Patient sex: M
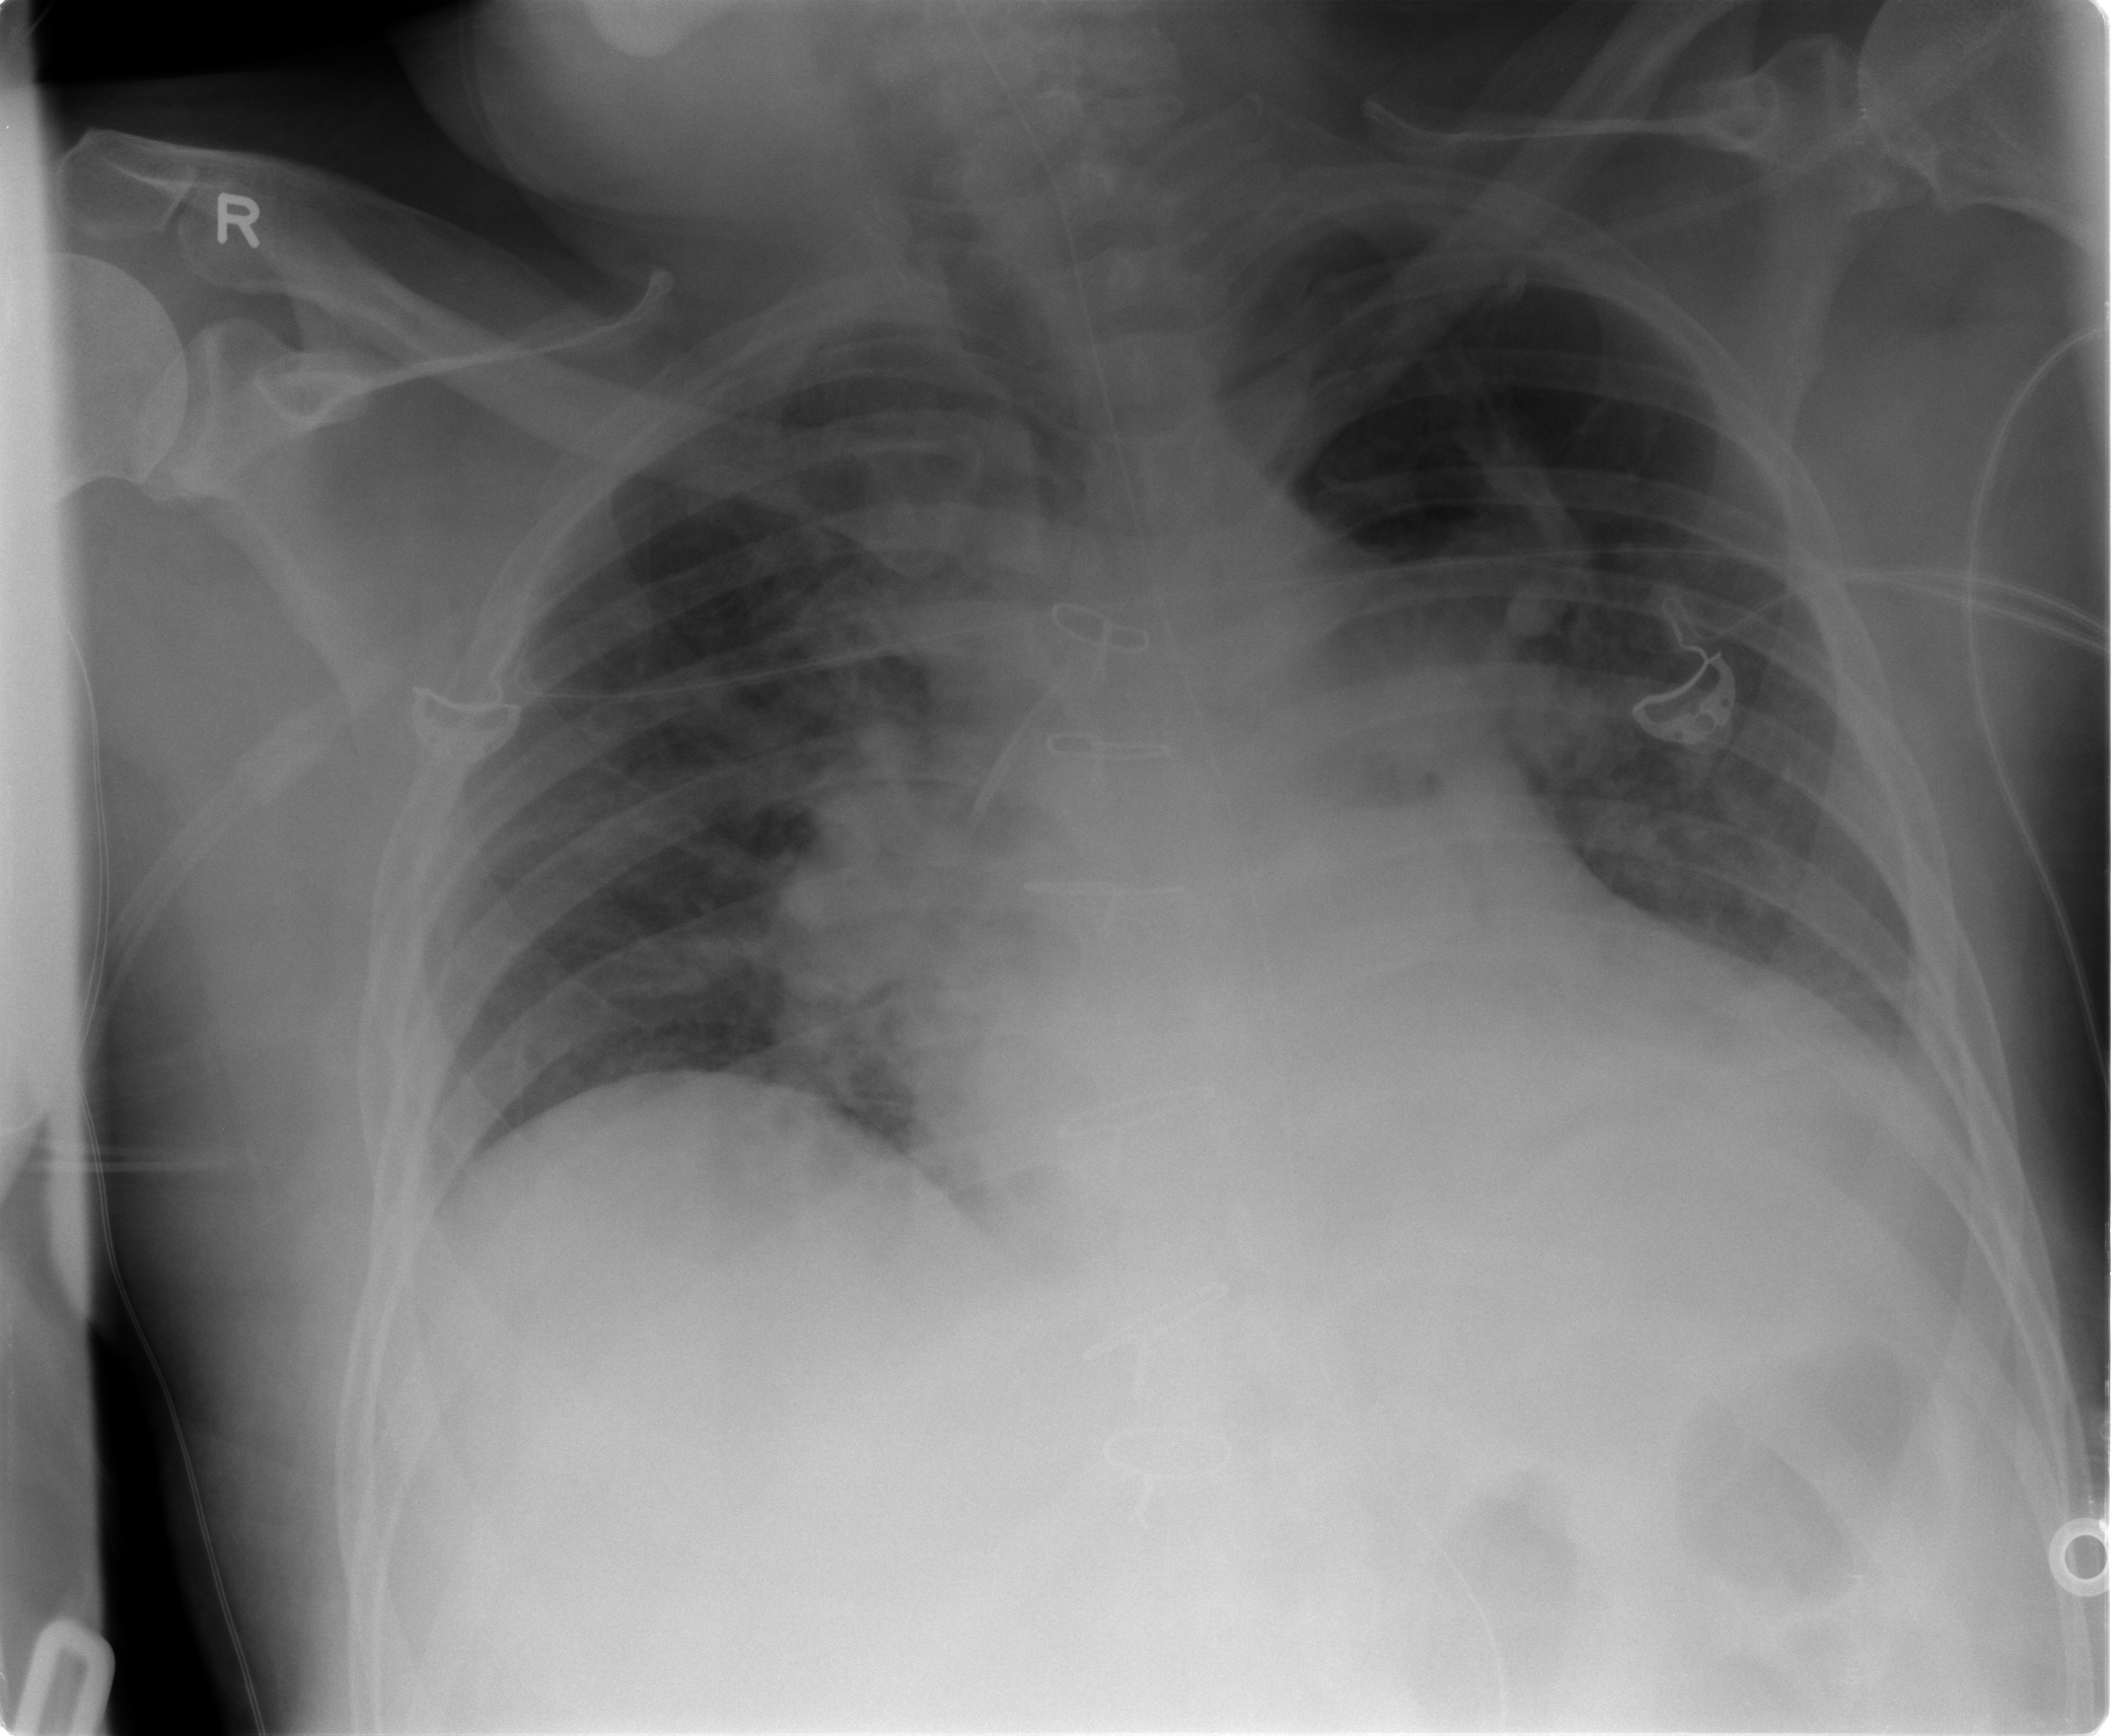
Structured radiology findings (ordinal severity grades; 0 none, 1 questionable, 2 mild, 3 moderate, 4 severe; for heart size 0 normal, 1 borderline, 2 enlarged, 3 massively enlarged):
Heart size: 2
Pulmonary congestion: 2
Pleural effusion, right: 0
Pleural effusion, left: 1
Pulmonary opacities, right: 2
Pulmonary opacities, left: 1
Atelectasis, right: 2
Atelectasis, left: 2